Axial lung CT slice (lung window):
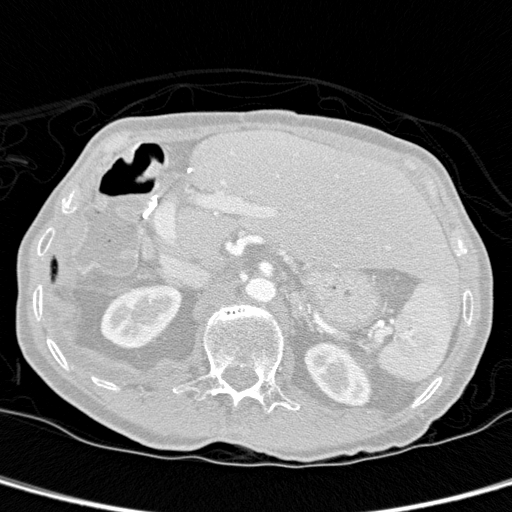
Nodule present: no